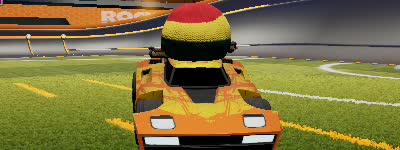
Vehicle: breakout